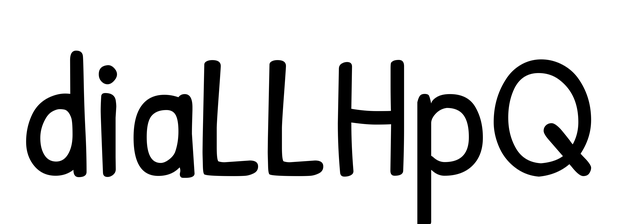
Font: PatrickHand-Regular